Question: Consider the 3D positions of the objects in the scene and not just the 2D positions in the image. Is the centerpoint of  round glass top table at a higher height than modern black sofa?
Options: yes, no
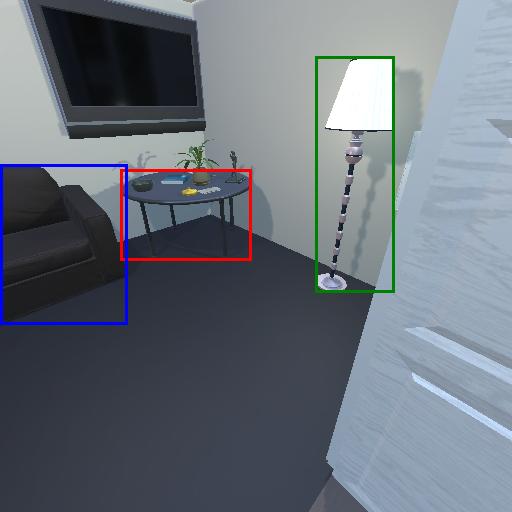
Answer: yes